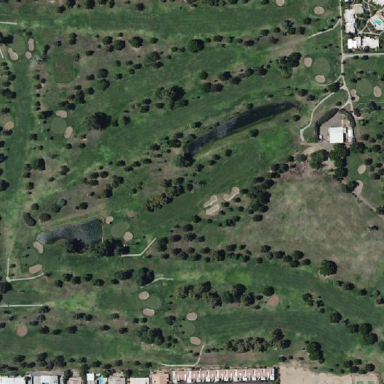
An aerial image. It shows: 18-hole golf course classified as leisure land.